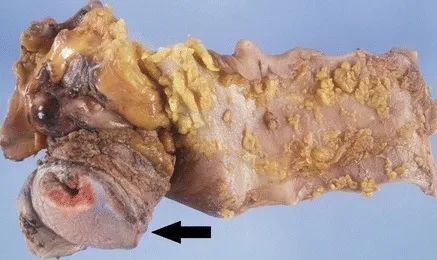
Resected specimen. En bloc resection was carried out for carcinoma of the cecum with abdominal wall invasion (black arrow).
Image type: pathology (h&e)